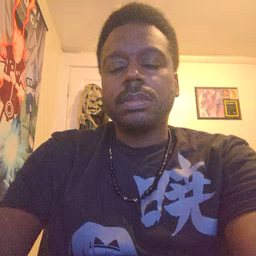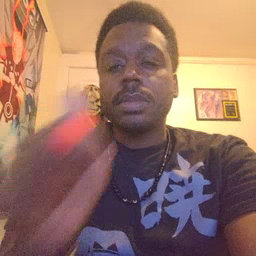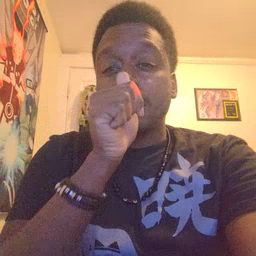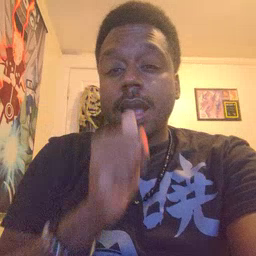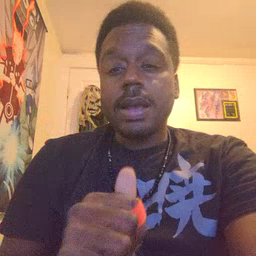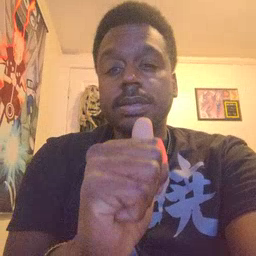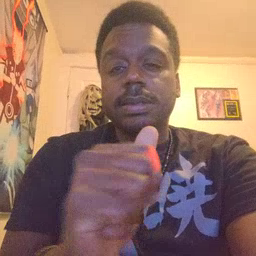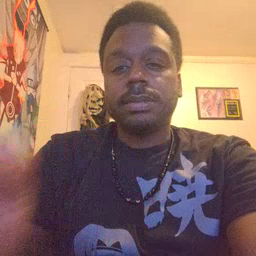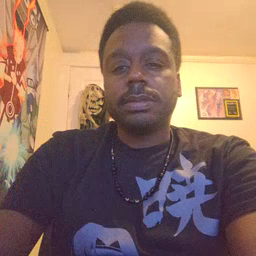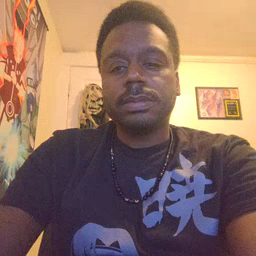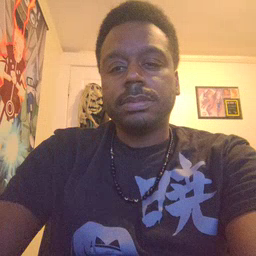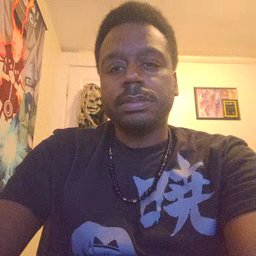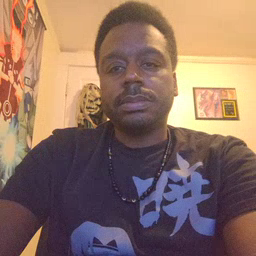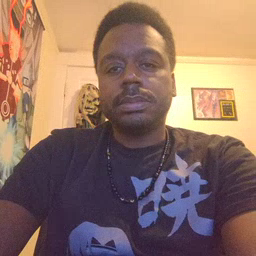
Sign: hide